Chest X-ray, PA view. Patient: 69 years old, sex M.
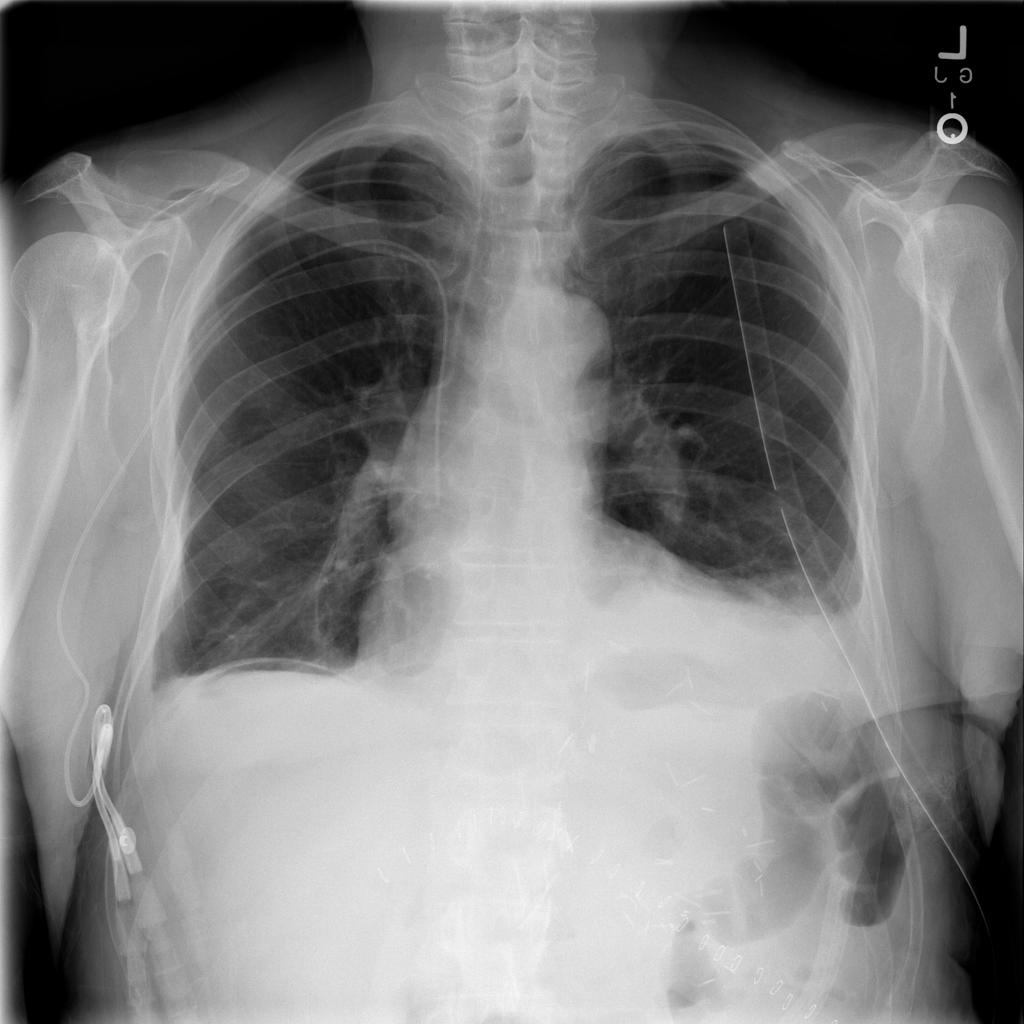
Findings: Effusion, Pneumothorax